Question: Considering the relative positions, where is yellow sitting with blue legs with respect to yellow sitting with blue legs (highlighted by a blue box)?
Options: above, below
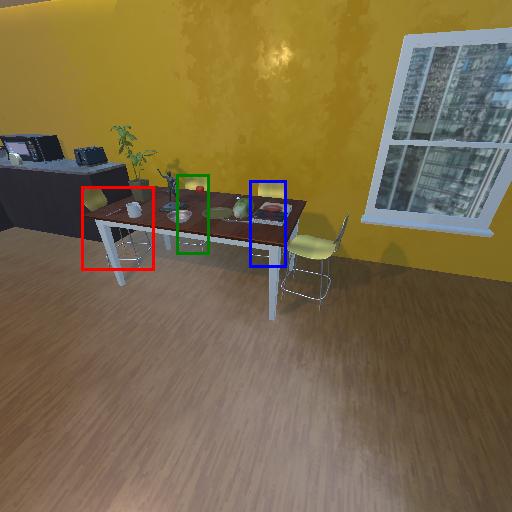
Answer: above